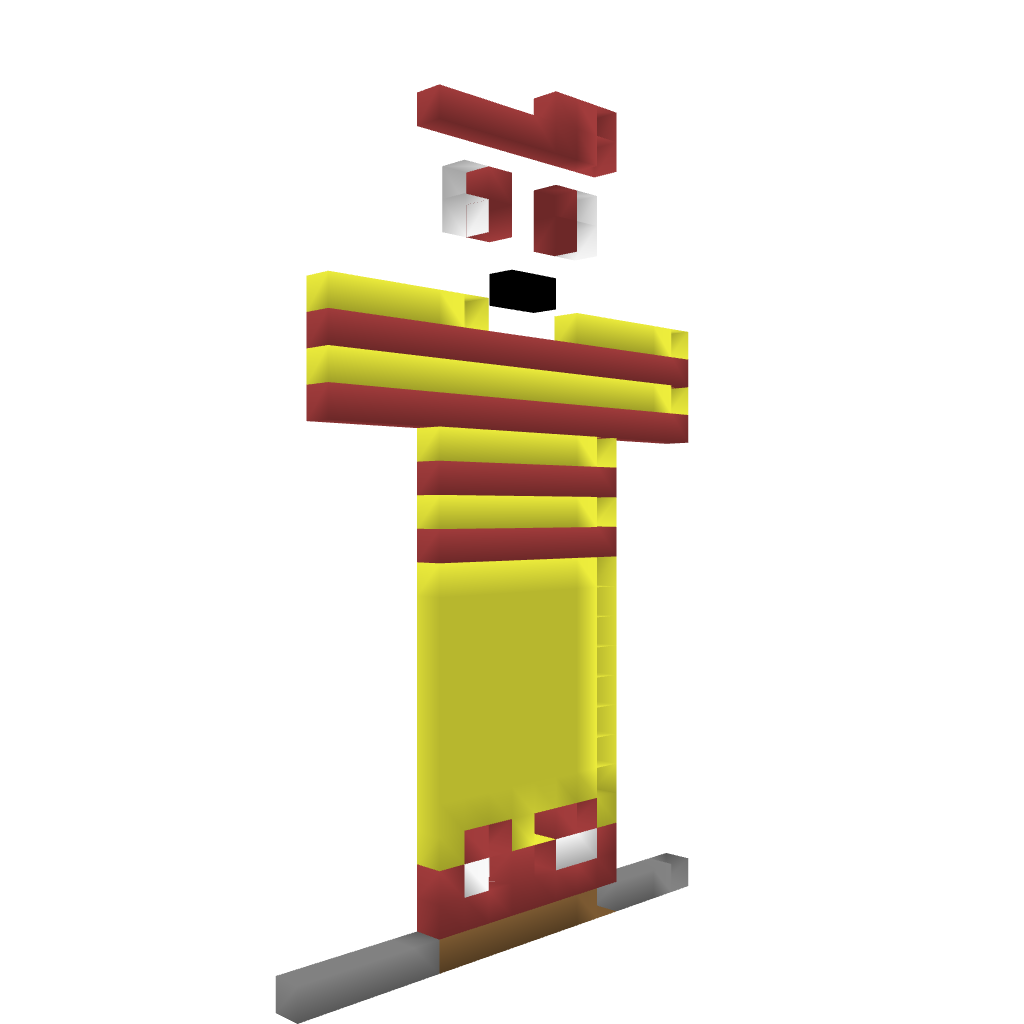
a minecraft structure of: Statue#1 bad low quality